Question: Microsoft Visual Studio Enterprise 2022 (64-bit)
Version 17.0.4
I have a very simple custom SDK style project here (<URL>:
'''
C:.
| .gitignore
| Directory.Build.props
| Directory.Build.targets
| LegacyFrontEnd.sln
|
+---Approvals
| Approvals.csproj
|
+---Content
| approvals_icons.png
|
+---Scripts
| Approvals.ts
|
+---StaticViews
Approvals.html
'''
My problem is that VS Solution Explorer does not show the 'Scripts' folder:

The build code is trivial, but it replaces the standard build targets of the SDK:
'''
<Project>
<PropertyGroup>
<EnableDefaultItems>False</EnableDefaultItems>
<GenerateAssemblyInfo>False</GenerateAssemblyInfo>
</PropertyGroup>
<ItemGroup>
<TypeScriptCompile Include="Scripts\**\*.ts" />
<Stylus Include="Stylus\**\*.styl" />
<Content Include="Content\**\*.*" />
<Content Include="StaticViews\**\*.*" />
</ItemGroup>
</Project>
'''
'''
<Project>
<Target Name="Build" />
<Target Name="Clean" />
<Target Name="Rebuild" DependsOnTargets="Clean;Build" />
<Target Name="CompileTypeScript" BeforeTargets="Build">
<MakeDir Directories="$(MSBuildProjectDirectory)\_jsCompiled"/>
<Touch Files="$(MSBuildProjectDirectory)\_jsCompiled\Approvals.js" AlwaysCreate="true" />
</Target>
</Project>
'''
'''
<Project Sdk="Microsoft.NET.Sdk">
<PropertyGroup>
<TargetFramework>net472</TargetFramework>
<OutputPath>bin</OutputPath>
</PropertyGroup>
</Project>
'''
Very simple.
Why does VS Solution Explorer not show the folder?
P.S.
Also posted here - <URL>
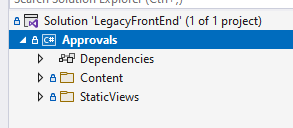
Answer: MSBuild projects produce many many items of different types. It does not show all these items in Solution Explorer. It only shows certain types.
'TypeScriptCompile' items are not shown in the tree. If you want to see them in the tree, you have two options.
1. Alias them as a different type that is shown, such as None. You have to do this after all source items have been added: <ItemGroup>
<None Include="@(TypeScriptCompile)" />
</ItemGroup>
2. Tell VS that TypeScriptCompile items are to be considered as project items: <ItemGroup>
<AvailableItemName Include="TypeScriptCompile" />
</ItemGroup>